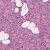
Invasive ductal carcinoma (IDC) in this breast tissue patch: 1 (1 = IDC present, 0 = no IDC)